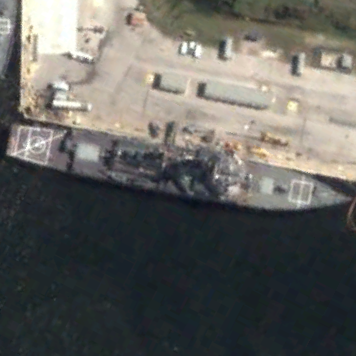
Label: destroyer